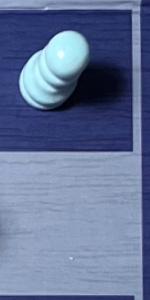
Label: Empty